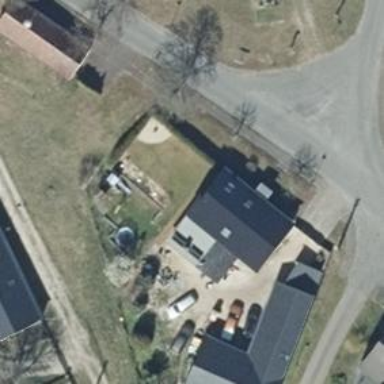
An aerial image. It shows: Residential building.